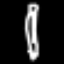
Label: pencil